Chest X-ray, PA view. Patient: 46 years old, sex M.
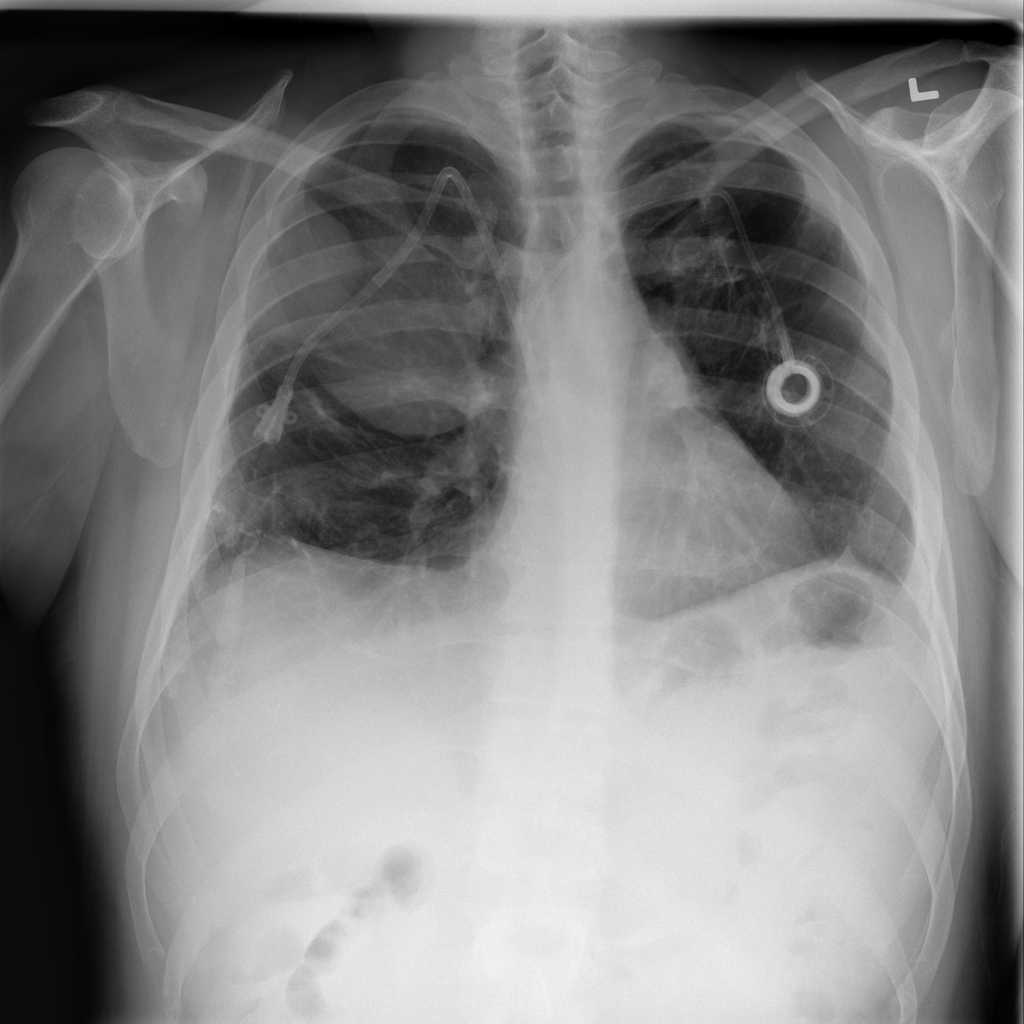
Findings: Atelectasis